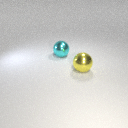
large yellow metal sphere to the right of large cyan metal sphere